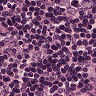
Metastatic tissue present: yes